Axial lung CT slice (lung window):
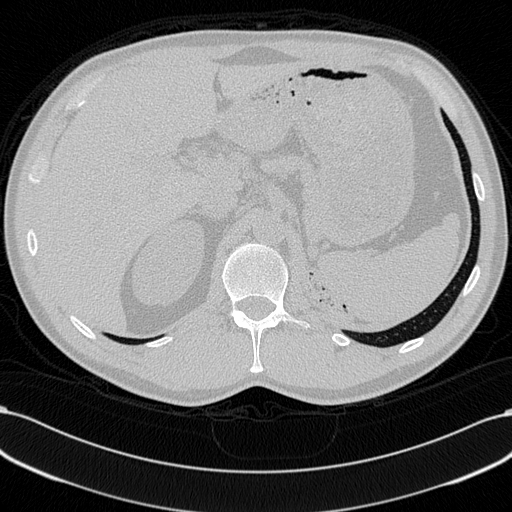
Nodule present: no